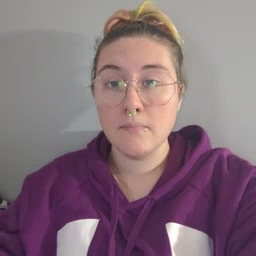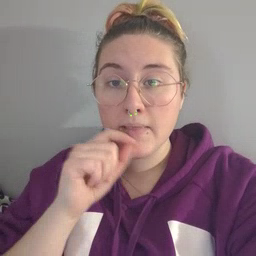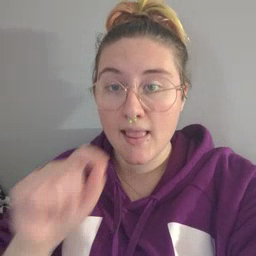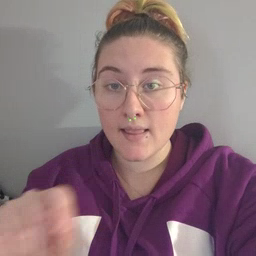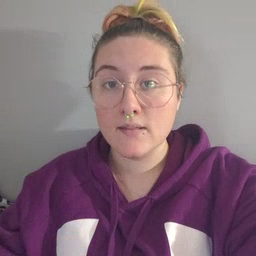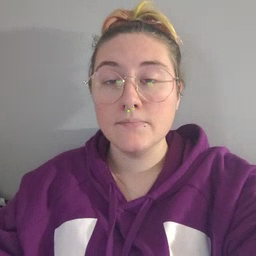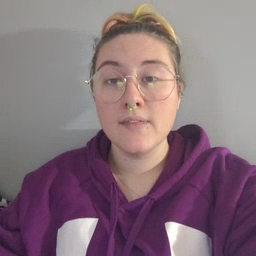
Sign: pen